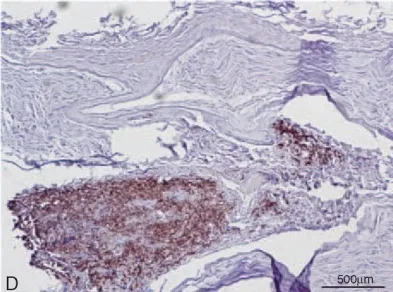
(D) Frozen transverse section of the sural nerve of patient 3 stained with anti-CD20 antibody. There is a massive infiltrate of B-cells in the epineurium.
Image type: pathology (immunostaining)